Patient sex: F
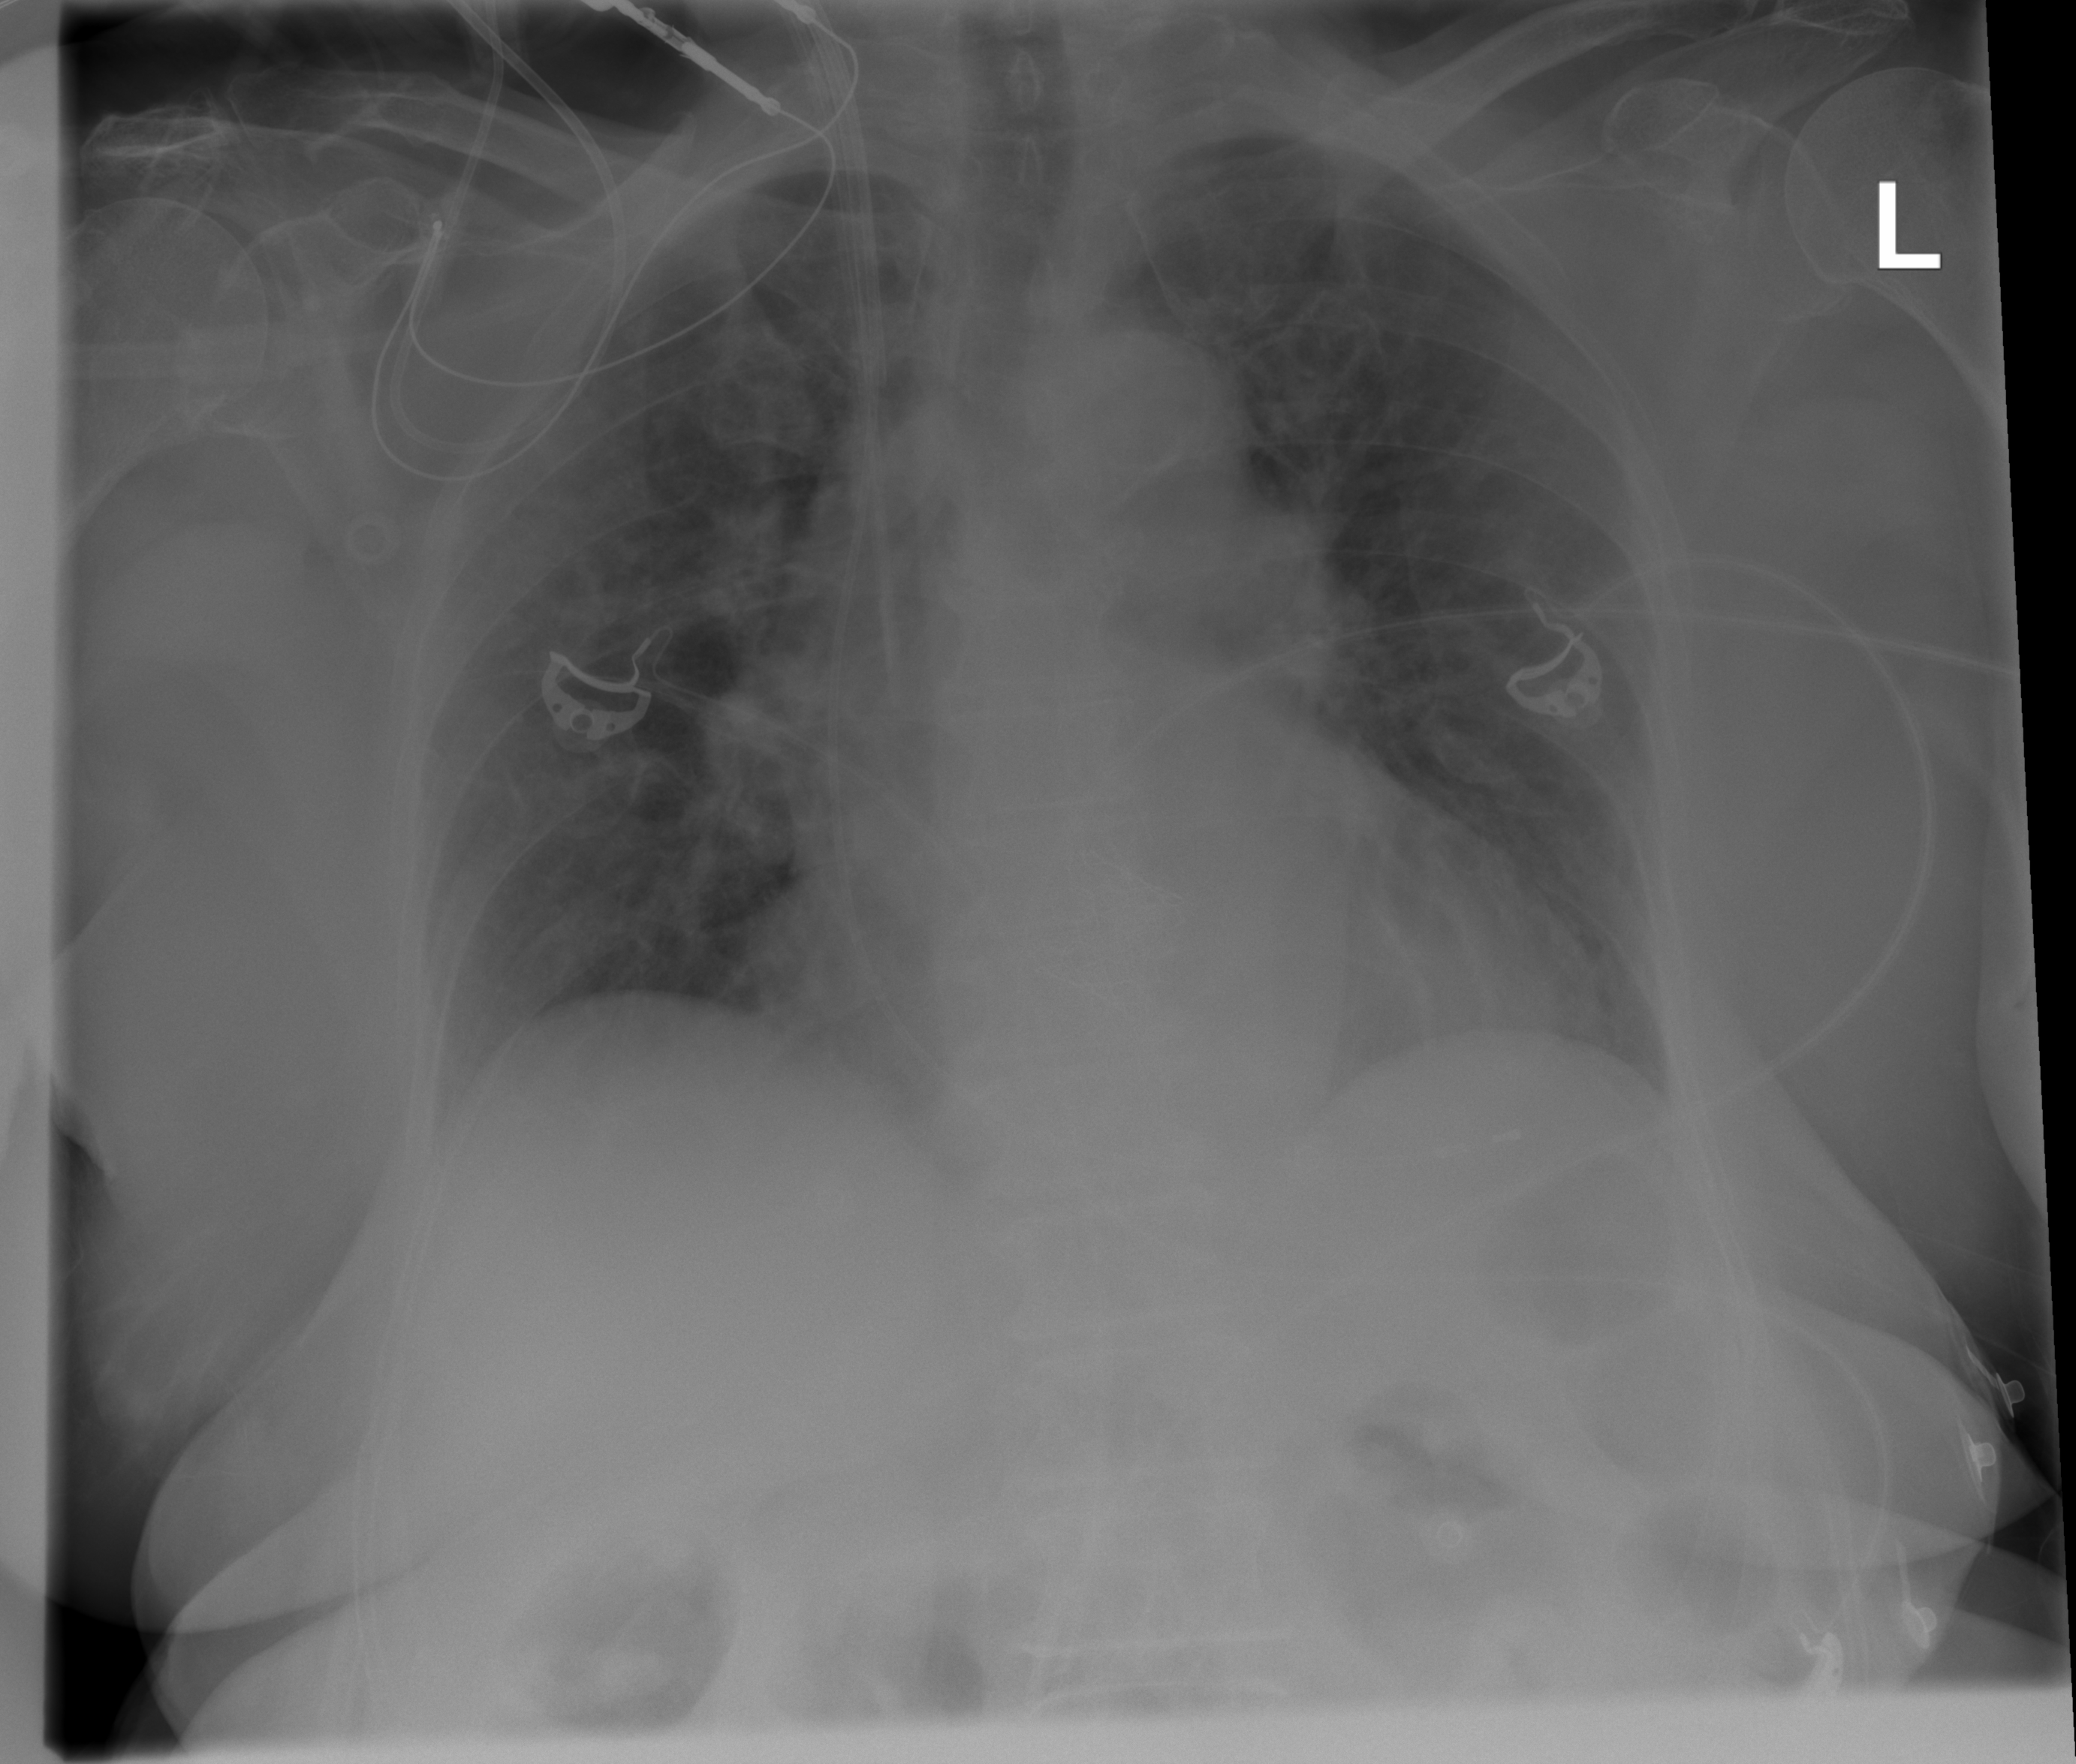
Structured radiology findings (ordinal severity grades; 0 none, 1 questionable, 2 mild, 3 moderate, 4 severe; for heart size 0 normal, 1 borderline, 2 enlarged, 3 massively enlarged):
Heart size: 2
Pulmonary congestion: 1
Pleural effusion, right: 0
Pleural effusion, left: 0
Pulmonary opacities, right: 0
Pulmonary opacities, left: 0
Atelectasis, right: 0
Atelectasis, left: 0